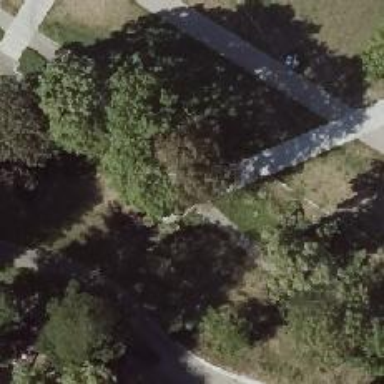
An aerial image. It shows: Footway.